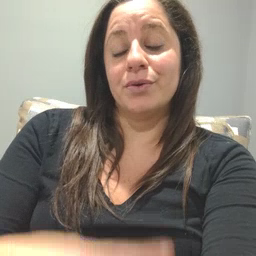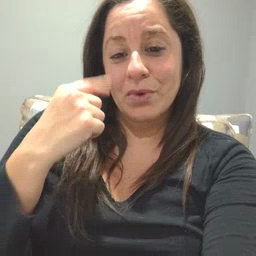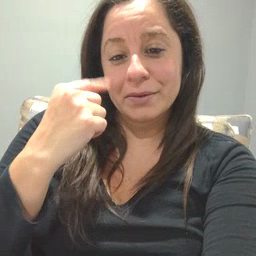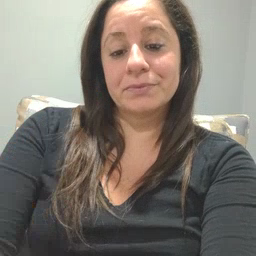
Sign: cry